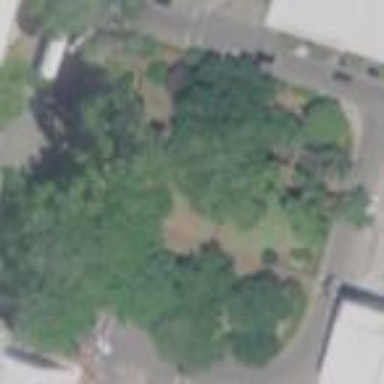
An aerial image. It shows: Park.